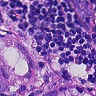
Metastatic tissue present: yes